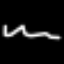
Label: squiggle